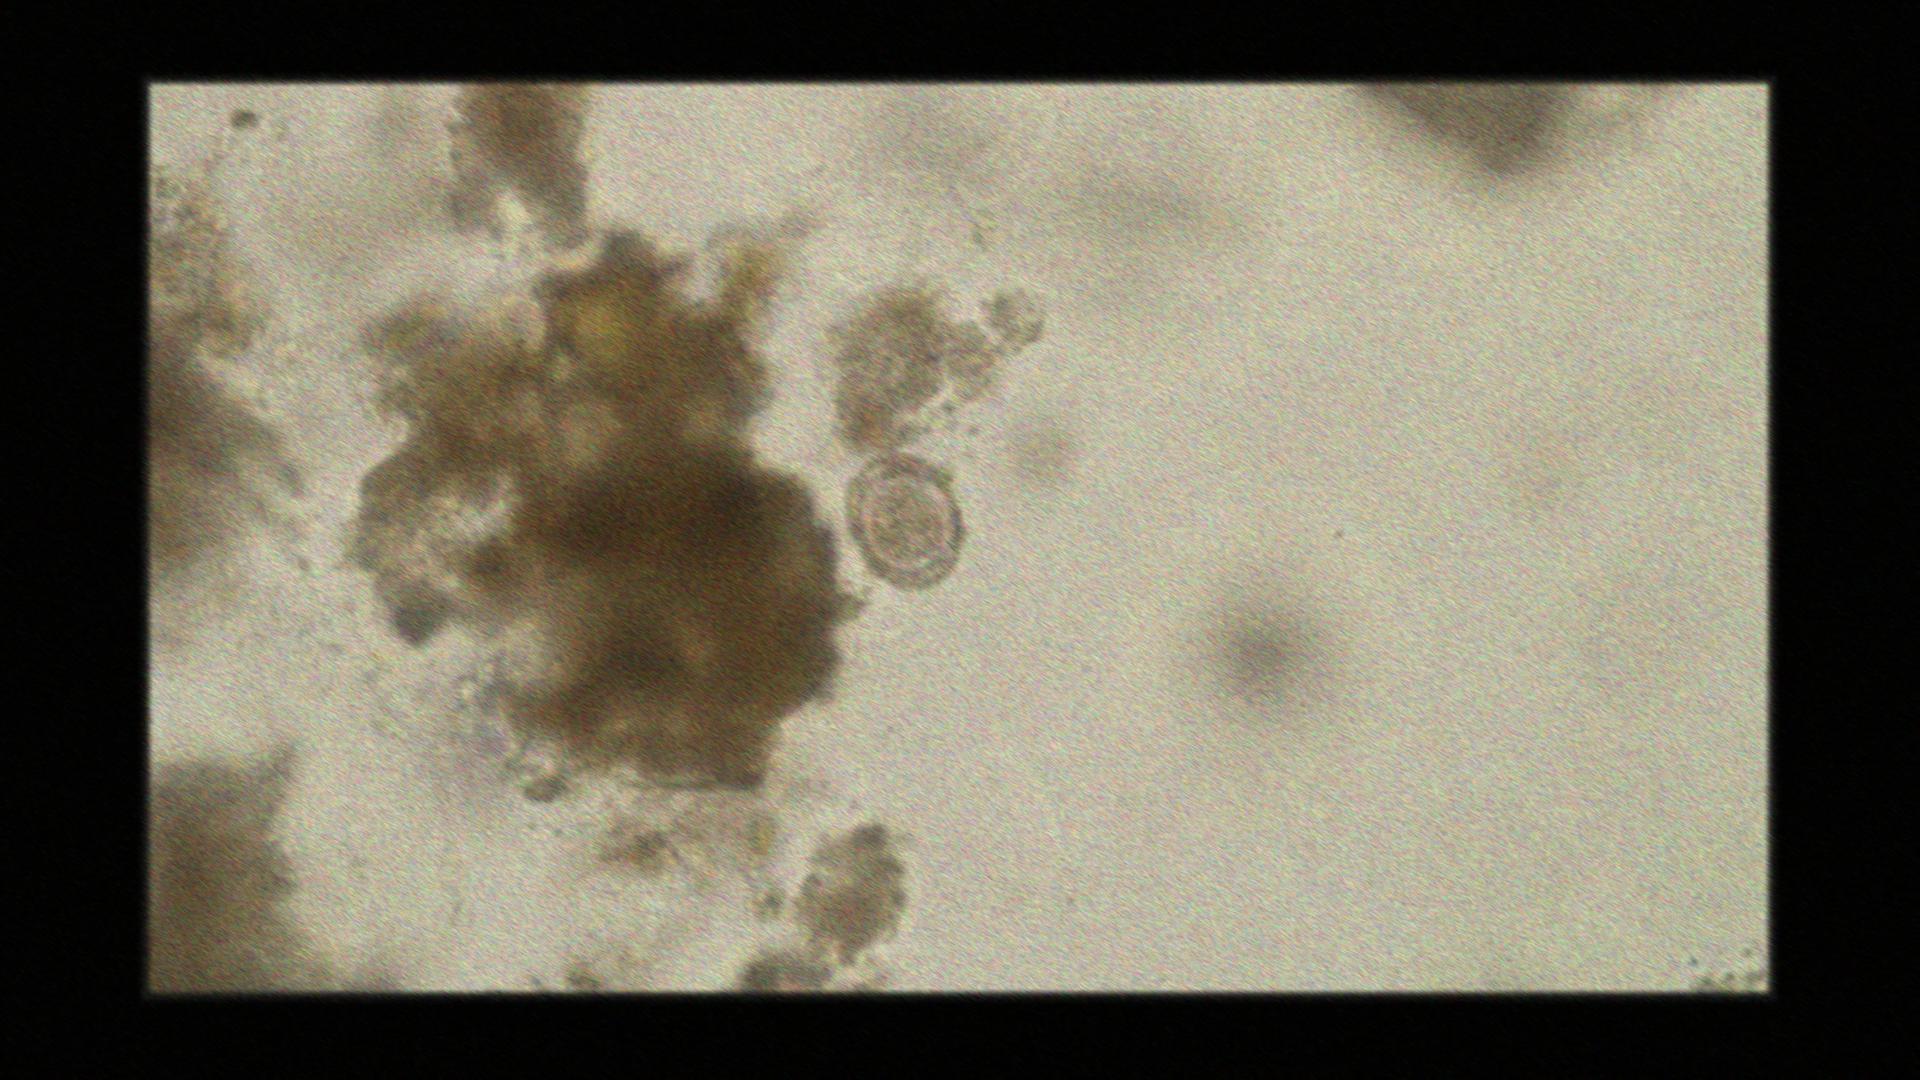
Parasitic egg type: Hymenolepis nana